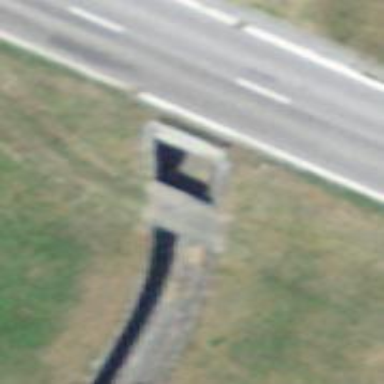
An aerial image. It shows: There is tunnel.